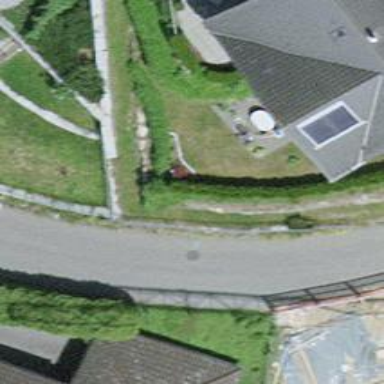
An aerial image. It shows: Hedge barrier.